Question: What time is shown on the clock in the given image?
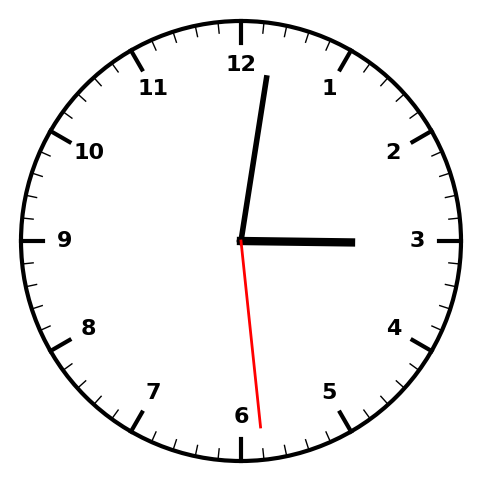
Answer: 03:01:29